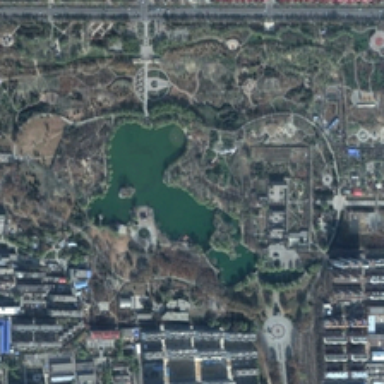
The park with sparse trees is next to tall buildings .